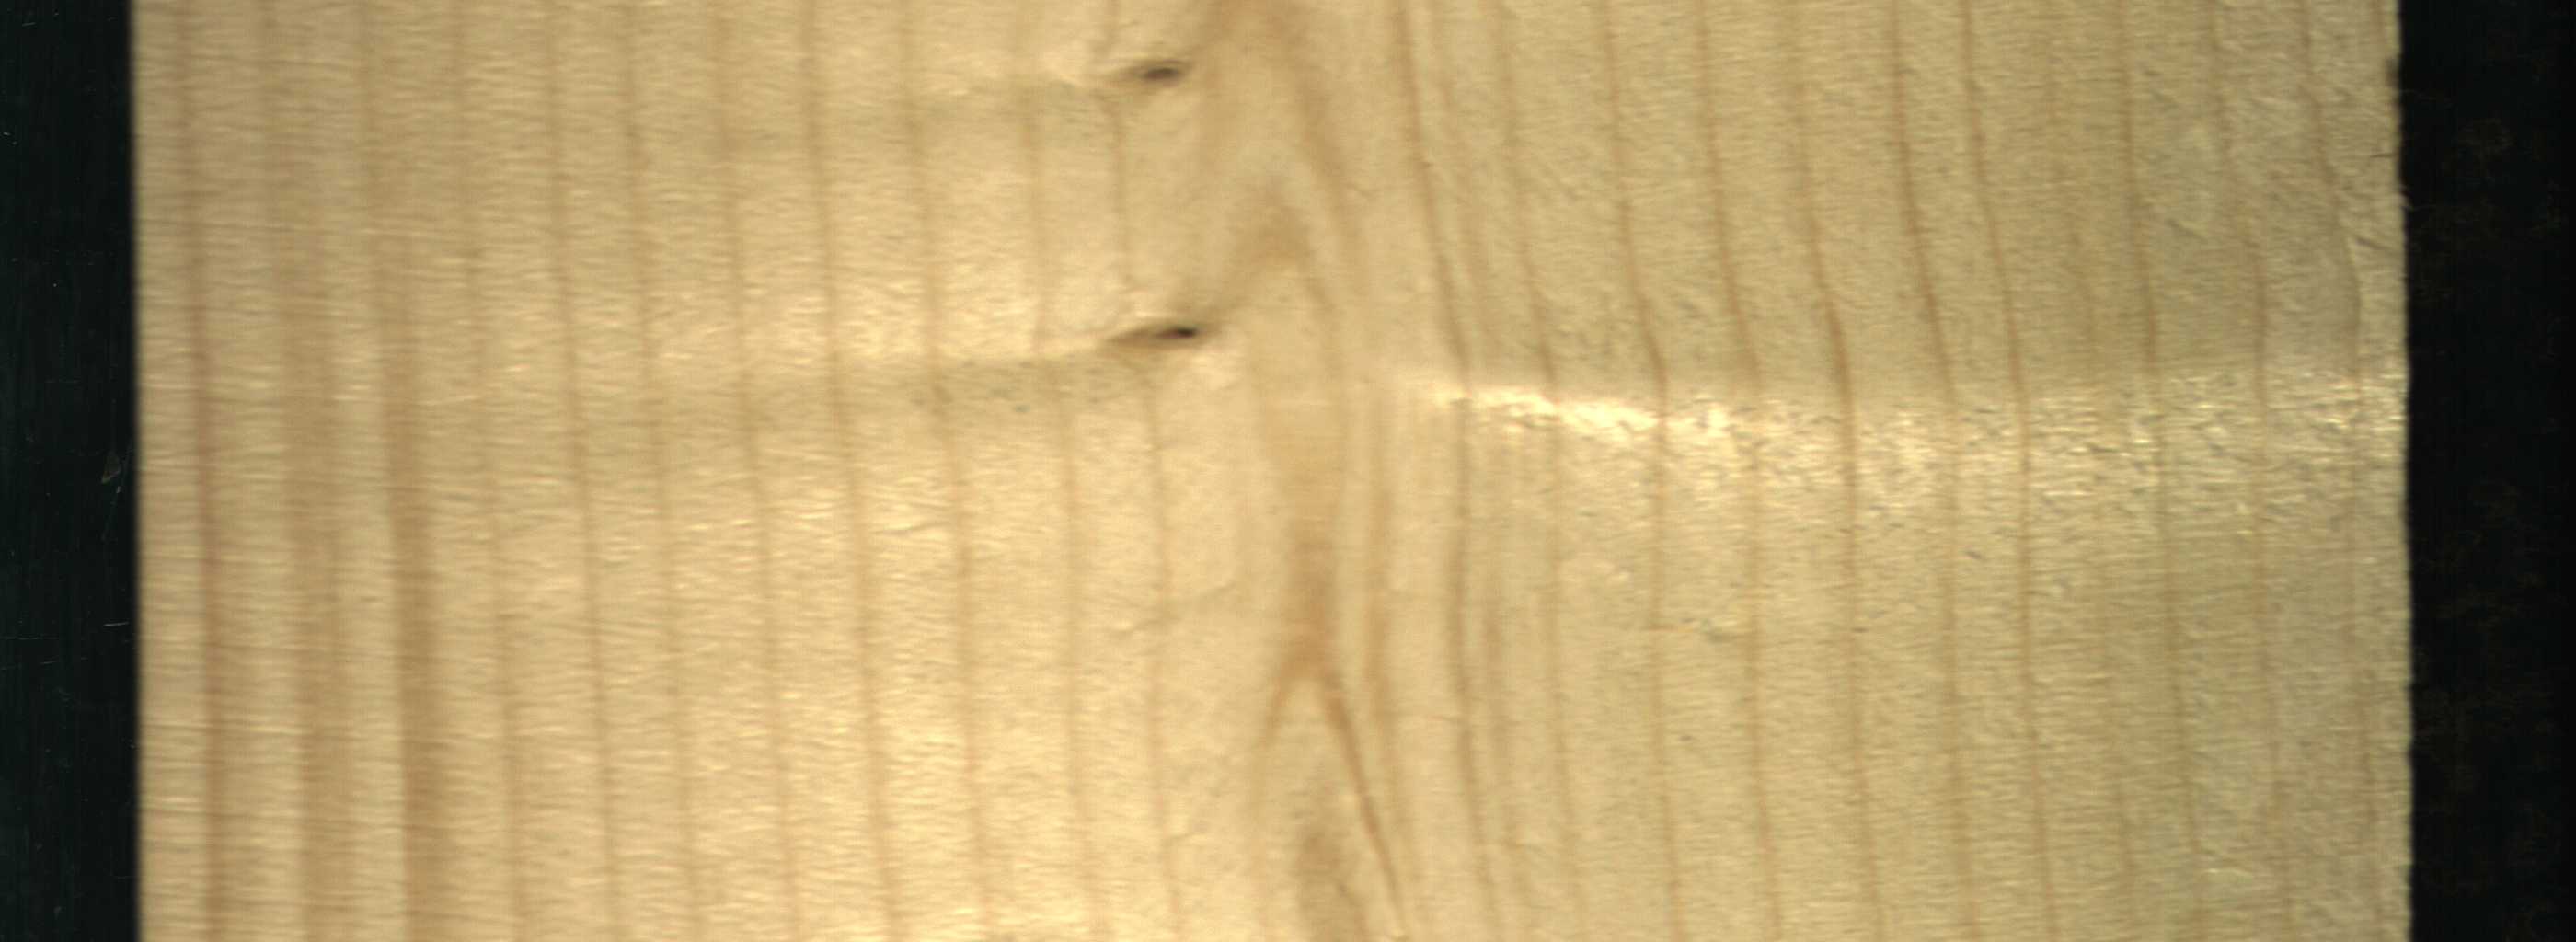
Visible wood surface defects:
Live_Knot
Live_Knot